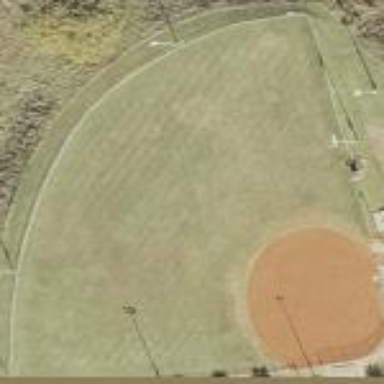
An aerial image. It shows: Baseball pitch for leisure land activities.